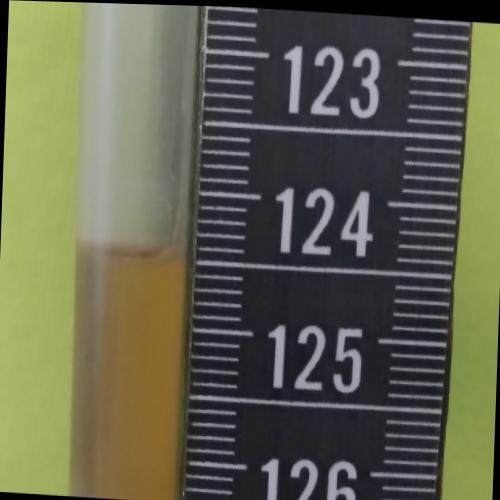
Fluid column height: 124.5 cm